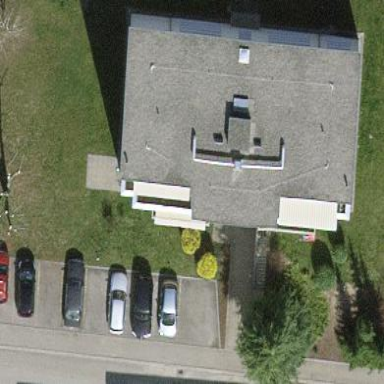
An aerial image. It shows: Apartment building with flat roof.